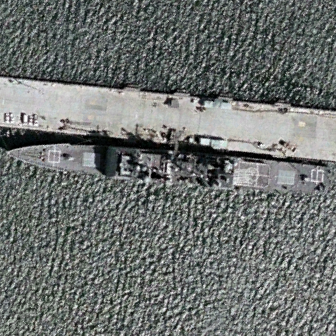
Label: cruiser